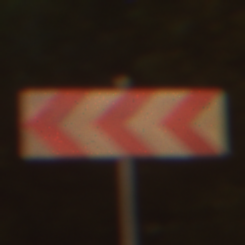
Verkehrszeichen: RichtungstafelnInKurvenGrossRechts
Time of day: Night
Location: Outdoor (Urban)
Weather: Clear
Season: NotSpecified
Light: Artificial